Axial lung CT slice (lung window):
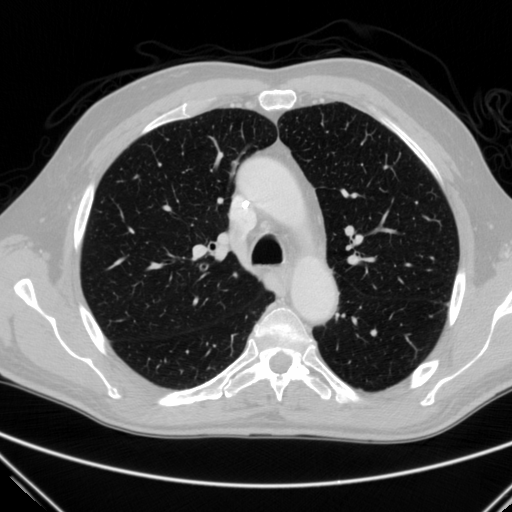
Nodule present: no